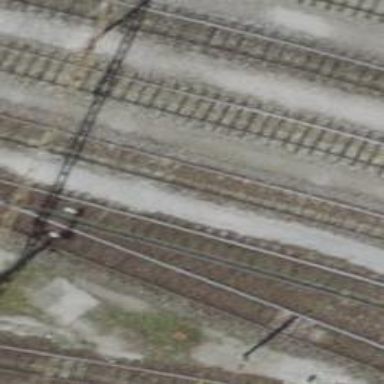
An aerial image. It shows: Rail yard with electrified rails and single track.